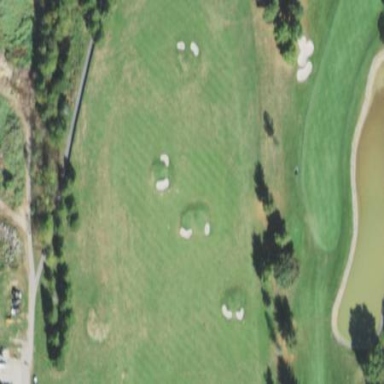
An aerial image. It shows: Driving range for golf on grass.